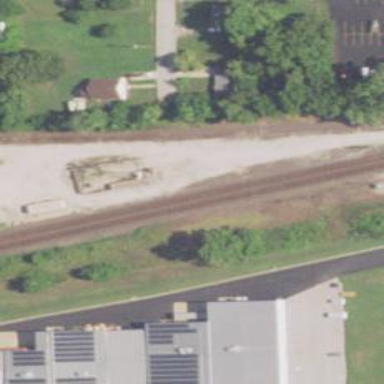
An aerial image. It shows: Junction on the railway.